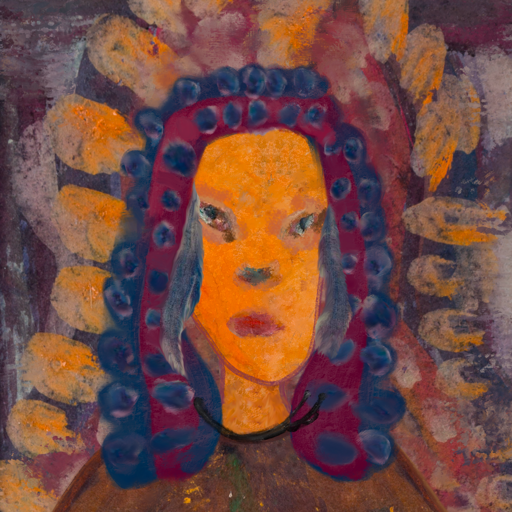
Background: Doll, Head And Neck Front: Hypocrite, Face Front: Boggyland, Bust: Comrade, Hair Front: Hill_Girl, Head Accessory: Blank, Second Necklace: Blank, Necklace: Orphan, Baby: Blank